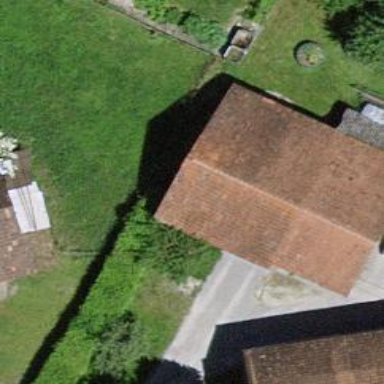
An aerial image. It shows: Shed.